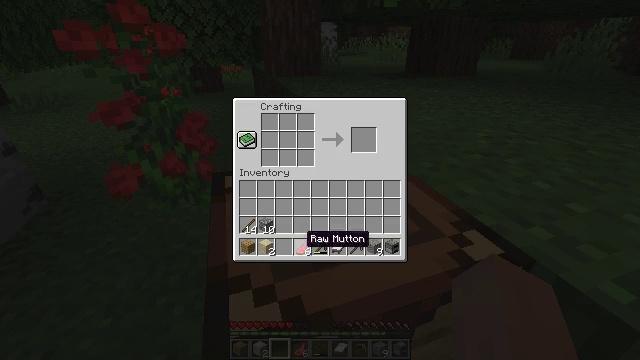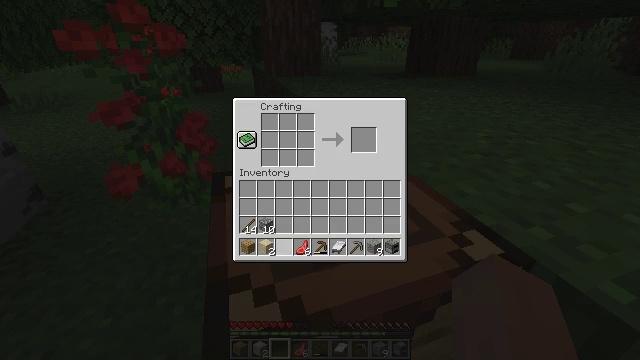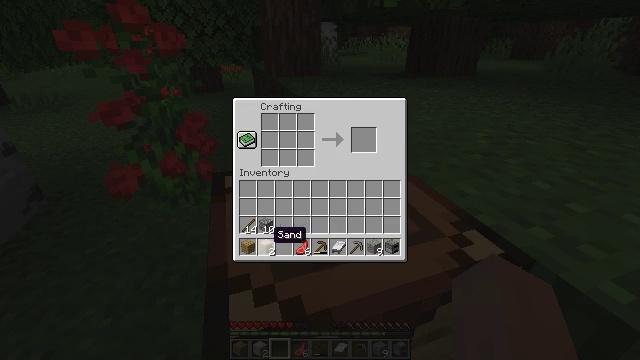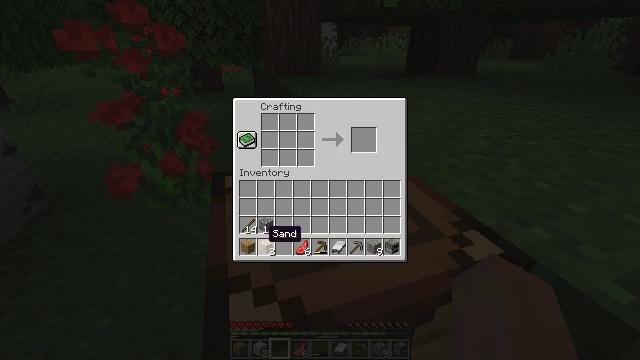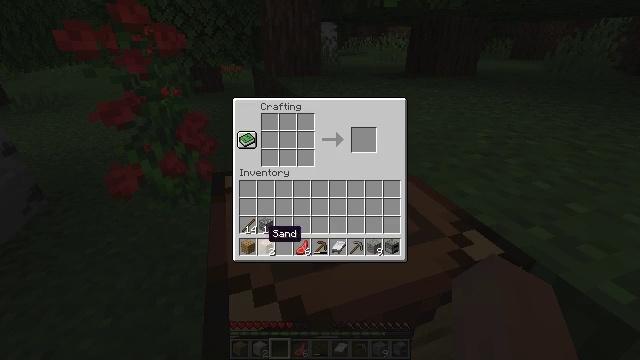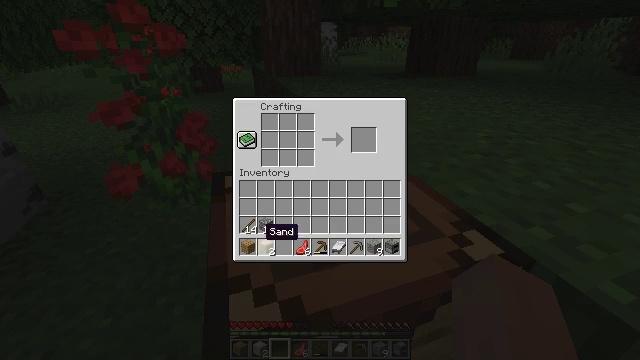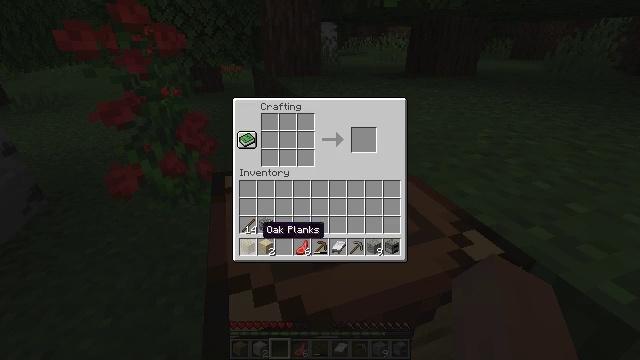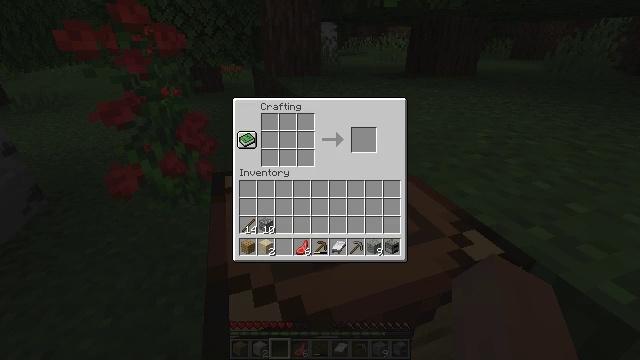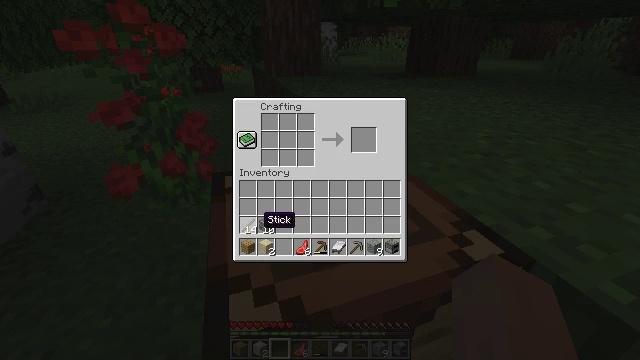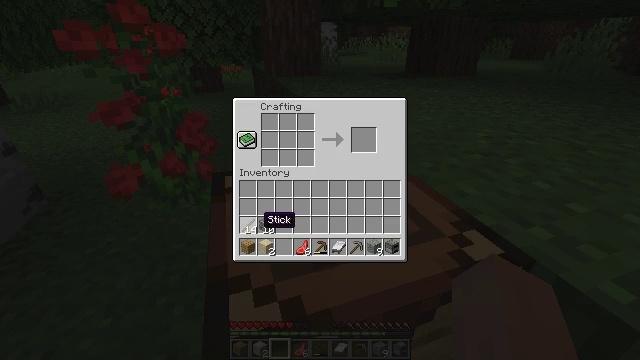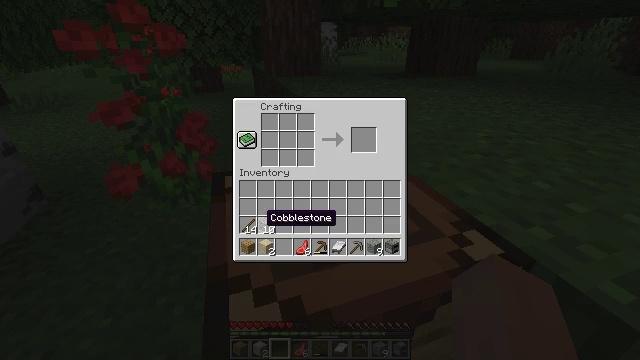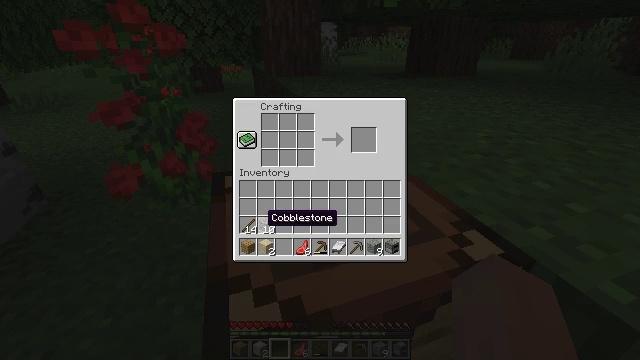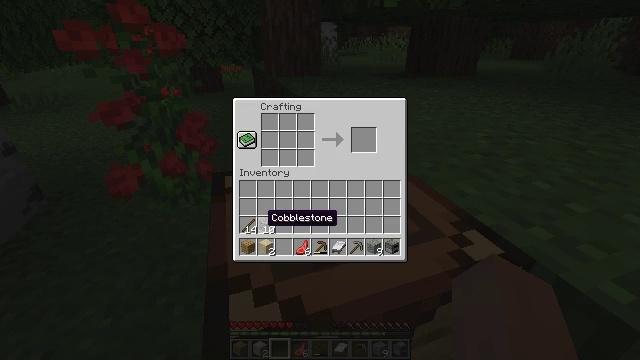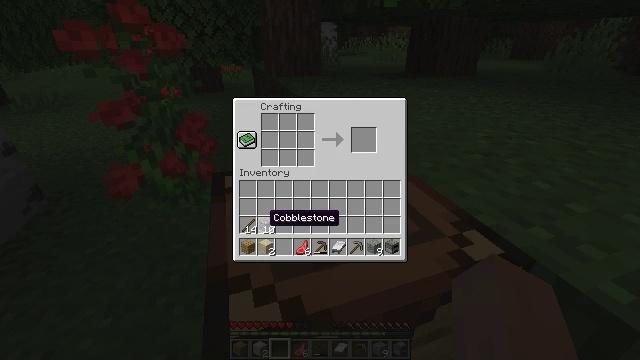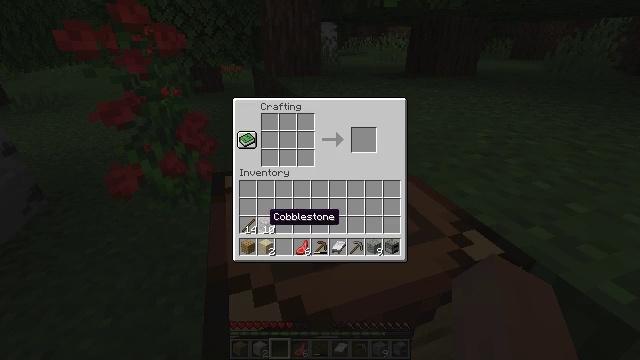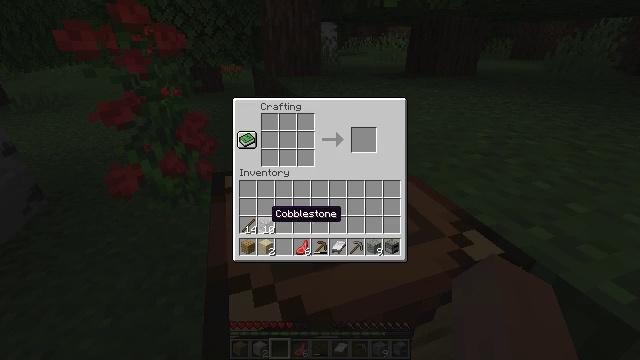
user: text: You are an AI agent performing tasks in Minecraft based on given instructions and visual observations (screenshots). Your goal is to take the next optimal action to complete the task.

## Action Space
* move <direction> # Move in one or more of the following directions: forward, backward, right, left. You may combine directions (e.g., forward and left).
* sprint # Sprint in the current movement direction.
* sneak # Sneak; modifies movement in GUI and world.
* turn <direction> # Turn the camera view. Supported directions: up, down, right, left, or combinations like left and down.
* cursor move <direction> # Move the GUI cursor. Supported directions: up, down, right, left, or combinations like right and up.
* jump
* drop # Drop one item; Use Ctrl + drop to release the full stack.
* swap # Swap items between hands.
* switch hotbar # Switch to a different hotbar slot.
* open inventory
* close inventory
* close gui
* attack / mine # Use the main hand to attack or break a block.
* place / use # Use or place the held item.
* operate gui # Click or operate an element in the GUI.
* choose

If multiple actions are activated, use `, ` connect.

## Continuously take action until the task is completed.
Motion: motion action
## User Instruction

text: Create a stone axe using the crafting recipe.
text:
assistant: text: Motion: cursor move left
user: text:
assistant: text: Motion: cursor move left
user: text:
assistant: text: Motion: no_op
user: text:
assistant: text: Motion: no_op
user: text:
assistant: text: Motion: no_op
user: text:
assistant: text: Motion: no_op
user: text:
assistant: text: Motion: no_op
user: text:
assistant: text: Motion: no_op
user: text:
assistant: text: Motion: no_op
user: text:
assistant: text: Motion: no_op
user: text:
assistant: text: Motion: no_op
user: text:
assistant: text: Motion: no_op
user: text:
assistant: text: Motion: no_op
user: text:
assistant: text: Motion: no_op
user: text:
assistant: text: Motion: no_op
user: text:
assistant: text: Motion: no_op
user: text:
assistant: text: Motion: no_op
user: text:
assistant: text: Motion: no_op
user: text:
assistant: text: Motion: operate gui
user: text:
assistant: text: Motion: operate gui
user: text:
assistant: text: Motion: operate gui
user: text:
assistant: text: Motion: no_op
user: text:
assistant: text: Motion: cursor move up
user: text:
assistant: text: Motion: cursor move up
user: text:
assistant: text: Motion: cursor move up
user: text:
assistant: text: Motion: no_op
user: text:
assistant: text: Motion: no_op
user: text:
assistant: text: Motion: cursor move up
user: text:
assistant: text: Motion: no_op
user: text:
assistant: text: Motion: no_op